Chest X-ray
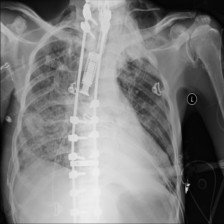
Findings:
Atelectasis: negative
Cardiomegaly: negative
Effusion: negative
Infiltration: positive
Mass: positive
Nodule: positive
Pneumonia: negative
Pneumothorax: negative
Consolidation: positive
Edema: negative
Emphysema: positive
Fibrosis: negative
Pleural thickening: negative
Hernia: negative